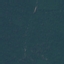
Label: Forest